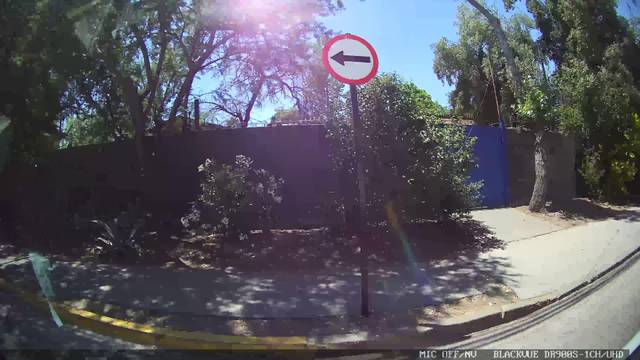
Region: Chile
Coordinates: -33.381, -70.551